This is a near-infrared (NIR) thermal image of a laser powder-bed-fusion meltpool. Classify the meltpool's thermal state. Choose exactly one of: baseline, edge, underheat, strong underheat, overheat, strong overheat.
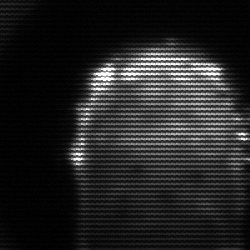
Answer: baseline